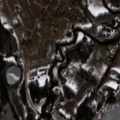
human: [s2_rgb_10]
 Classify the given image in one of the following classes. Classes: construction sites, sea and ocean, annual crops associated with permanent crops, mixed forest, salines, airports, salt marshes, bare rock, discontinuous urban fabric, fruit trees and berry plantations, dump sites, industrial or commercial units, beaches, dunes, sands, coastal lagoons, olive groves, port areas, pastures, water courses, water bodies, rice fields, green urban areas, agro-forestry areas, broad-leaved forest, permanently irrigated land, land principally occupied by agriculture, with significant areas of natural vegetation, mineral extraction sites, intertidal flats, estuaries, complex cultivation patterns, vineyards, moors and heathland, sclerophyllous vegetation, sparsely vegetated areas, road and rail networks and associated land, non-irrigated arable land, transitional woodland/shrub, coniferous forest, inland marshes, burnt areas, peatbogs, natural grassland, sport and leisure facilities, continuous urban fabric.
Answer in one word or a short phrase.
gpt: discontinuous urban fabric, non-irrigated arable land, complex cultivation patterns, land principally occupied by agriculture, with significant areas of natural vegetation, coniferous forest, mixed forest, water bodies